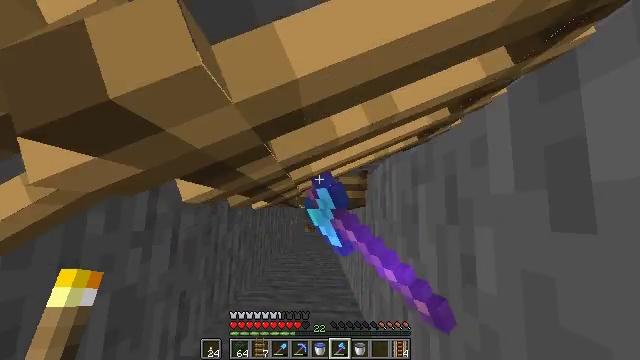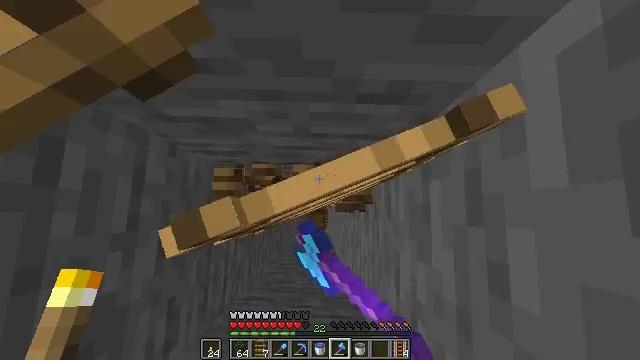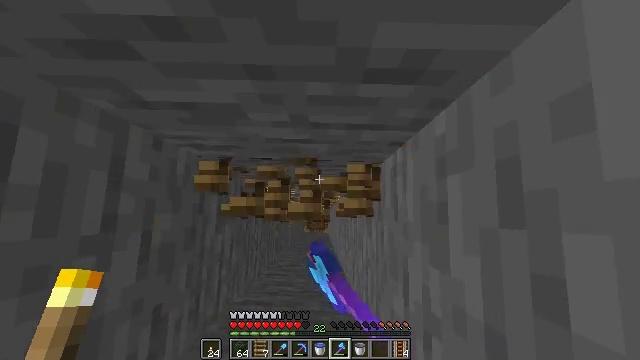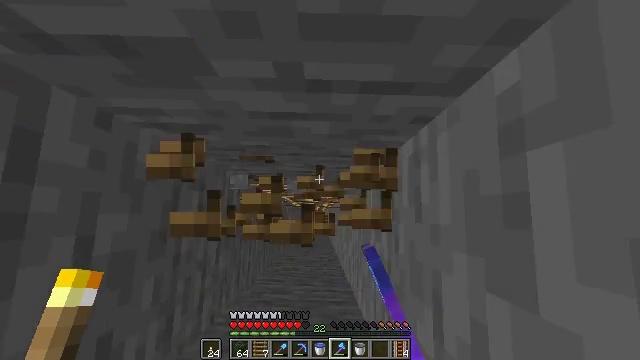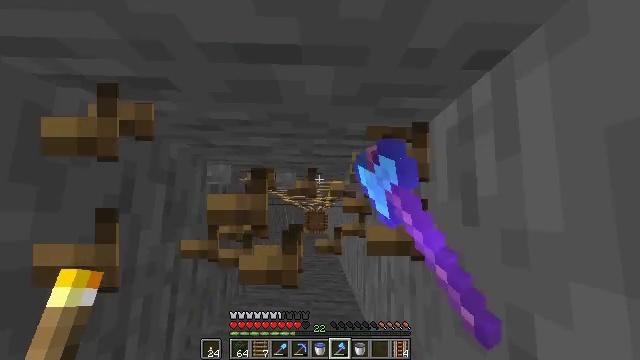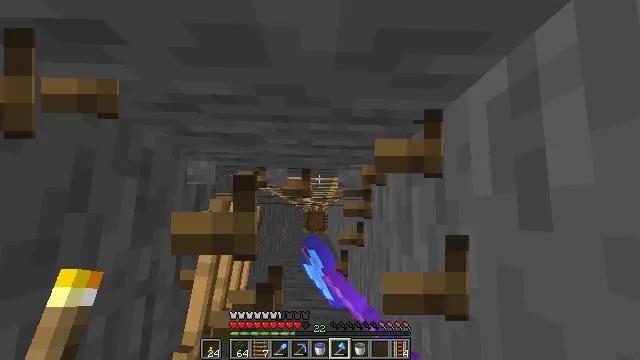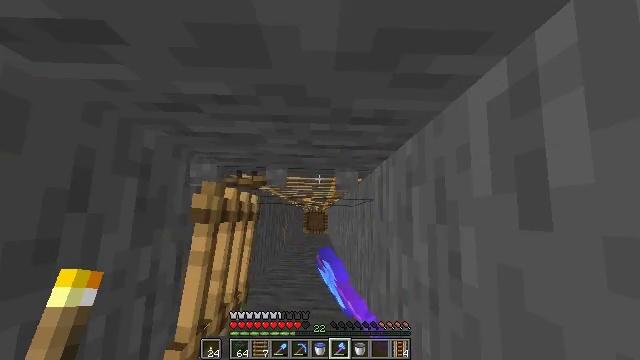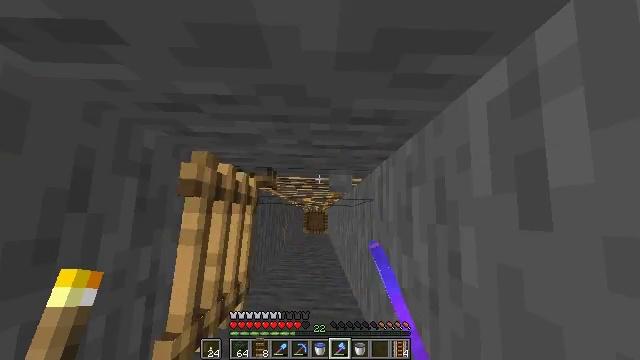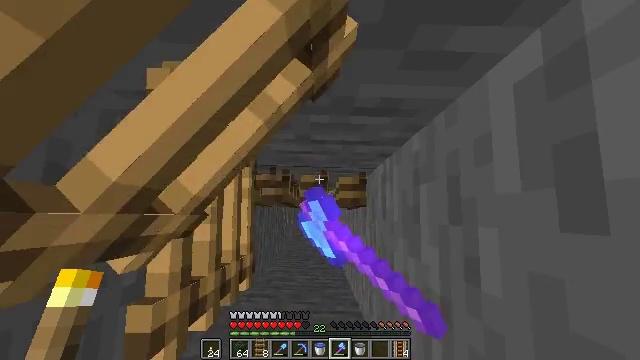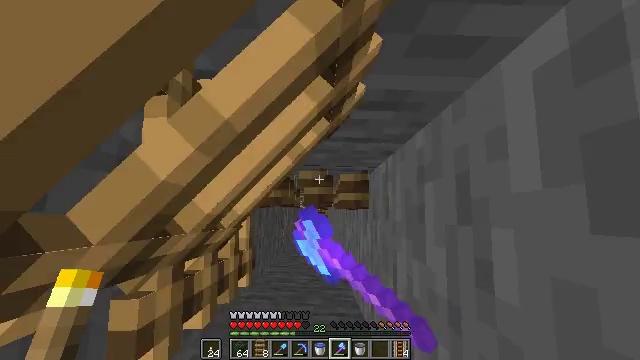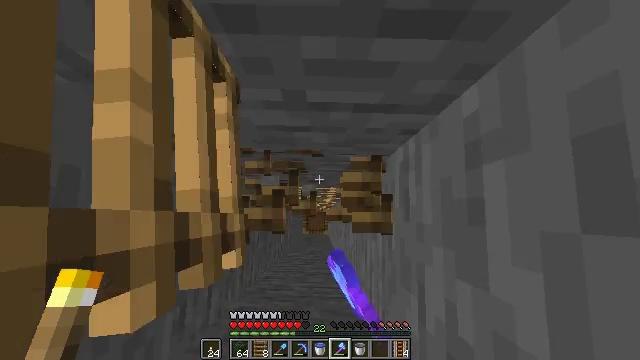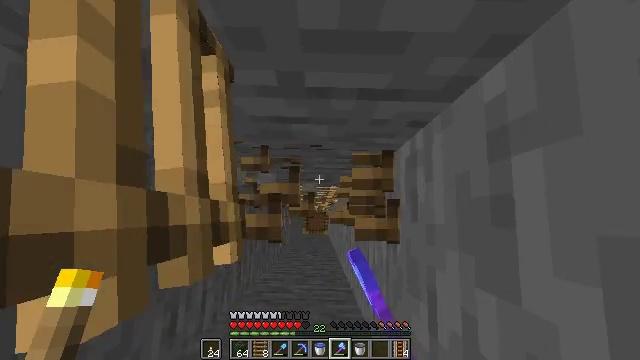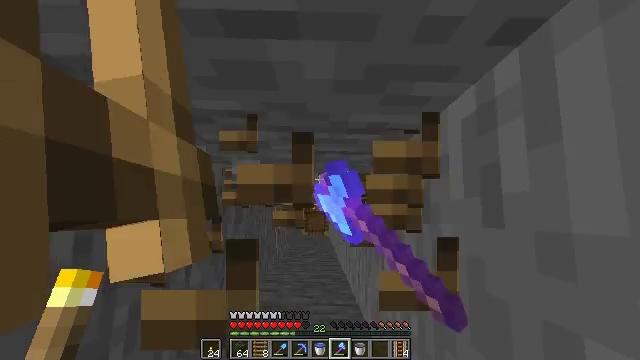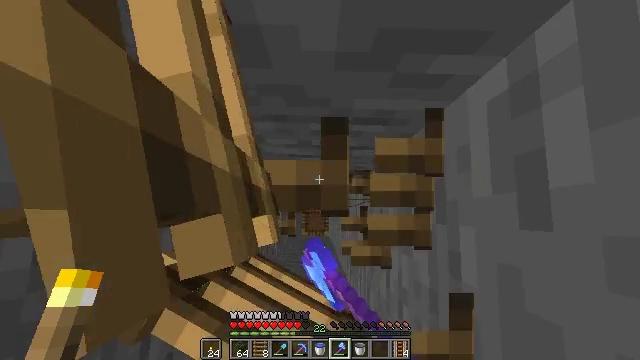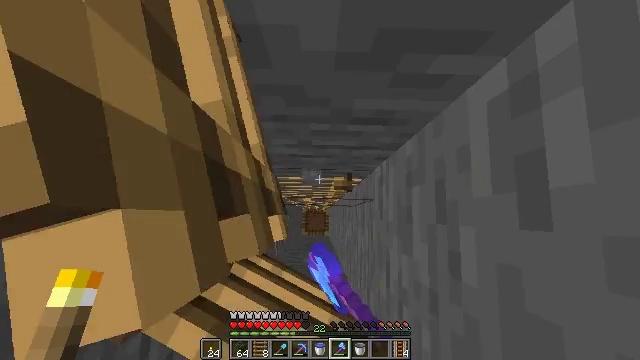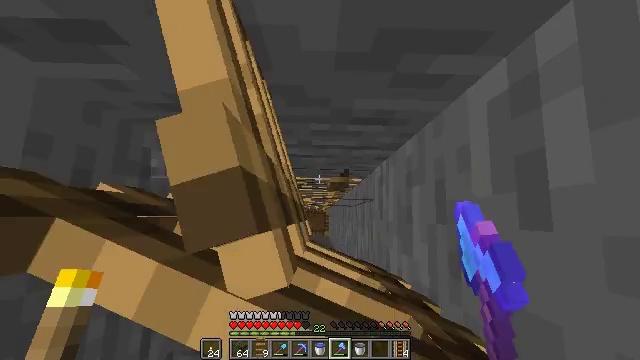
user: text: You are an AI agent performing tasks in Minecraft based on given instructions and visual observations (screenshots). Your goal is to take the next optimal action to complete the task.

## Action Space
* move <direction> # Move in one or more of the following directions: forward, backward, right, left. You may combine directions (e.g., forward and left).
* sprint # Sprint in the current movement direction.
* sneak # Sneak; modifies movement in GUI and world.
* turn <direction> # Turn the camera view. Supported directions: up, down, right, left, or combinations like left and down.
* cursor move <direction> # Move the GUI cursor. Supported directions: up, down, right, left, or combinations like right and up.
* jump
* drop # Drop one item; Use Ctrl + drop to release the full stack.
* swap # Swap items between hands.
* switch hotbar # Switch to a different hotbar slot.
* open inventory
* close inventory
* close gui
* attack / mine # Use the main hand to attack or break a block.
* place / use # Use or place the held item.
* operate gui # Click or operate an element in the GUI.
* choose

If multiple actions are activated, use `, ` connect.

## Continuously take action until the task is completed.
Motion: motion action
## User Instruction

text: Collect the ladder block.
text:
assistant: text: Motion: attack / mine
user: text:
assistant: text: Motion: attack / mine
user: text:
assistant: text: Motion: attack / mine
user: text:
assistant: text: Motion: attack / mine
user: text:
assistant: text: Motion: attack / mine
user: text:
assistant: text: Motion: attack / mine
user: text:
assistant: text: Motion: attack / mine
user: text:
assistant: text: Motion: attack / mine
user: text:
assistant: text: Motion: attack / mine
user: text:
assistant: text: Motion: attack / mine
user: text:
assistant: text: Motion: attack / mine
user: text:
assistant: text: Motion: attack / mine
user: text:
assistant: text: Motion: attack / mine
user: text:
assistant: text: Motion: attack / mine
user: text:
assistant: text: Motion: attack / mine
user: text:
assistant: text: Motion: attack / mine
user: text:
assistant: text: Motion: attack / mine
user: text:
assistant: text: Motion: no_op
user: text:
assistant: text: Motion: no_op
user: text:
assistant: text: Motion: no_op
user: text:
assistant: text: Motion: no_op